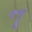
Label: 7